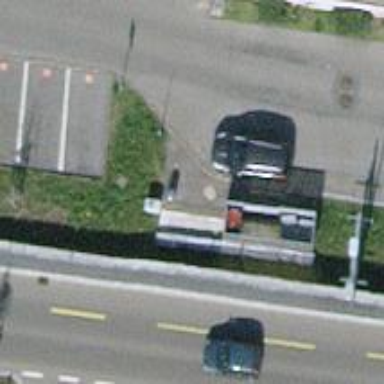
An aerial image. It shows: Car sharing facility.